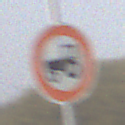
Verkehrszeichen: VerbotKraftfahrzeugeZuegeNichtSchneller25
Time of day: MorningAfternoon
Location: Outdoor (Nature)
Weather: PartlyCloudy
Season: NotSpecified
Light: Natural